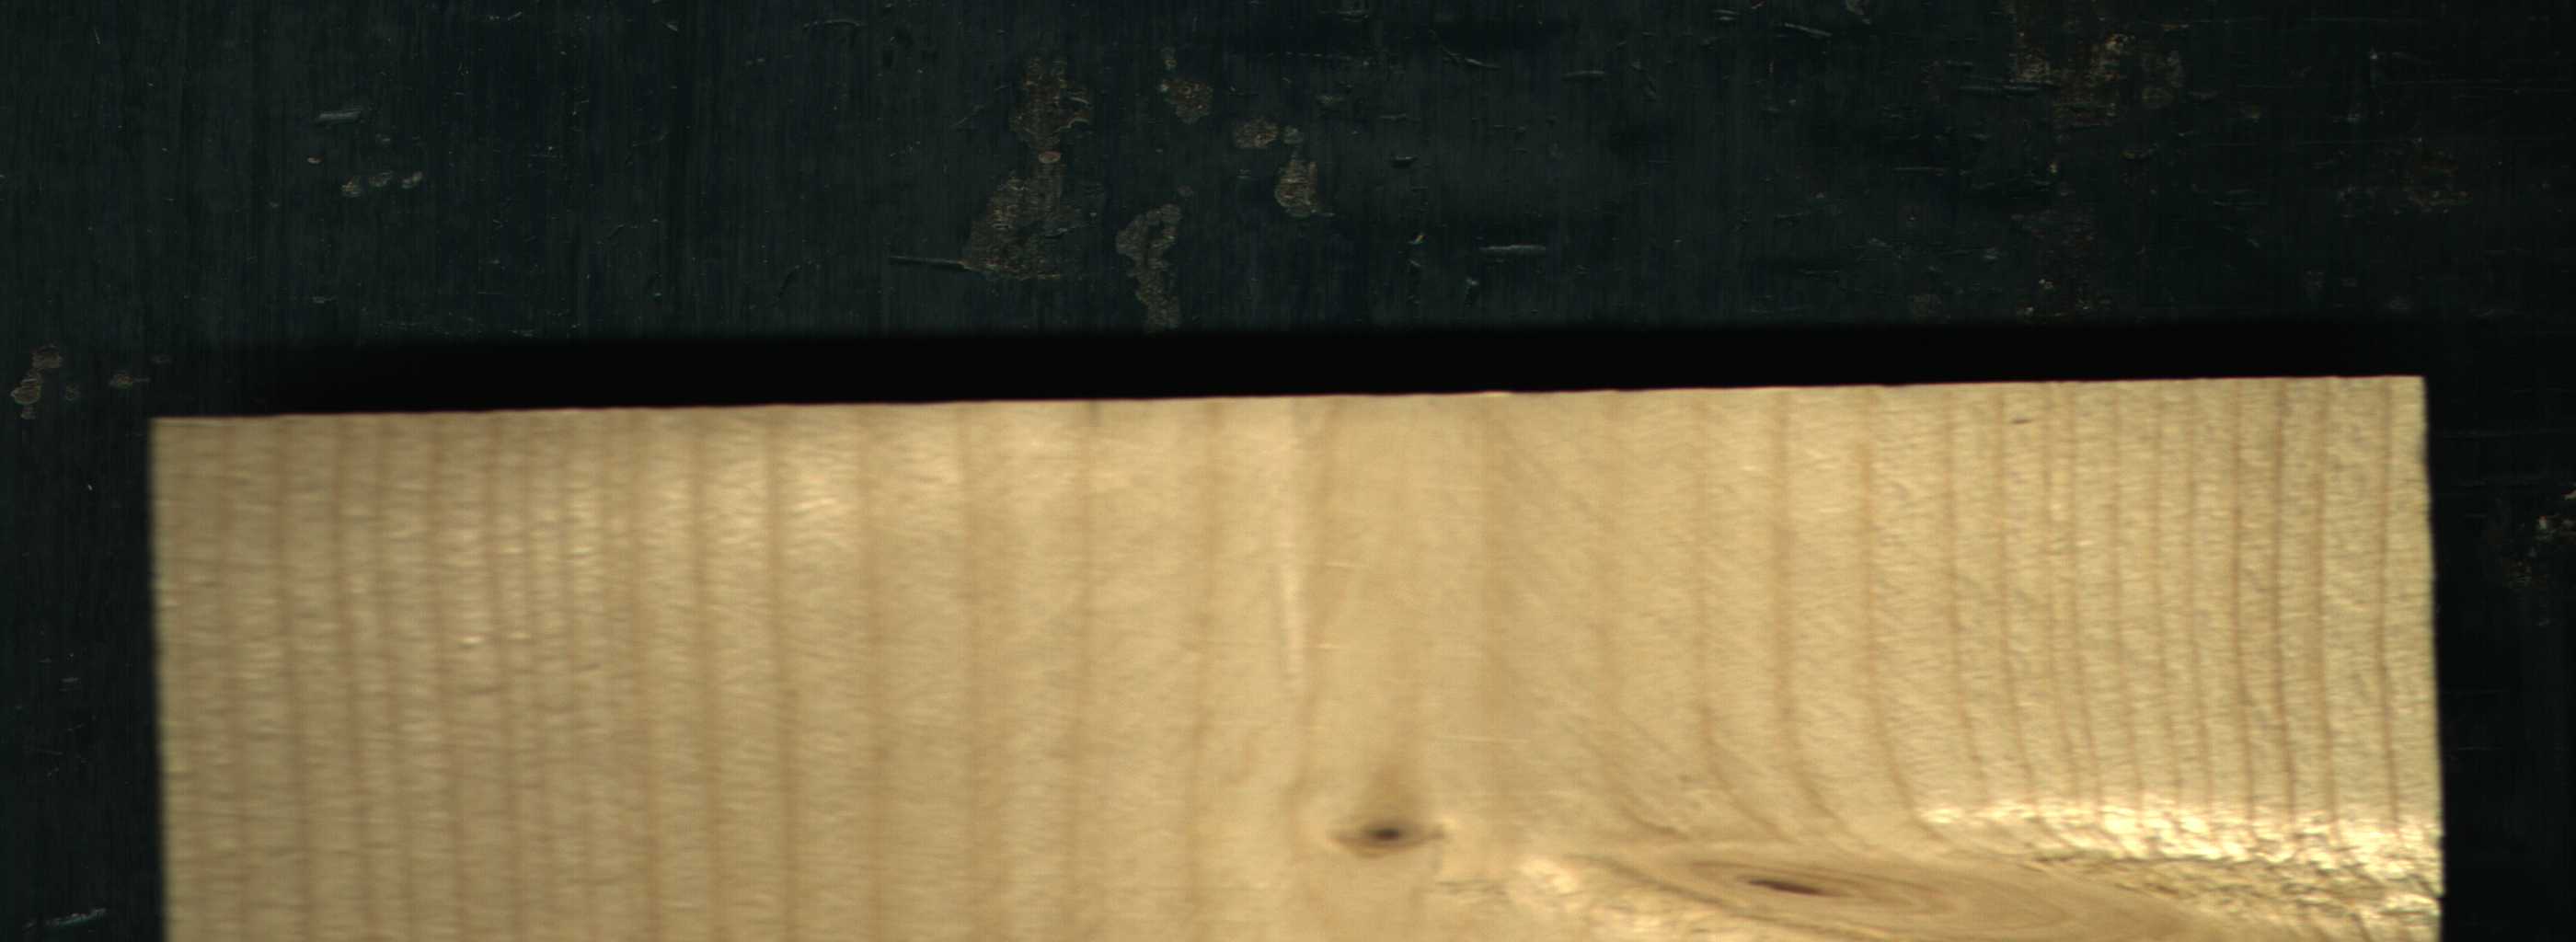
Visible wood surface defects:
Live_Knot
Live_Knot